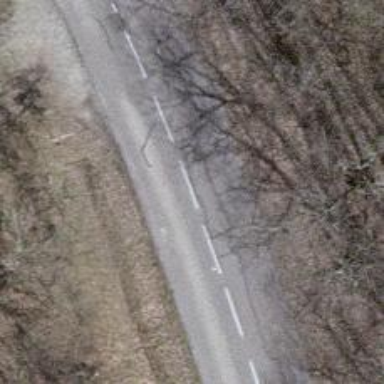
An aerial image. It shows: Tertiary road.